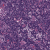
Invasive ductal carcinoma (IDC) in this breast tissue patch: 0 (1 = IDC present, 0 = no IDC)